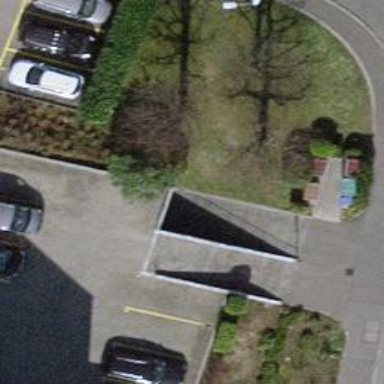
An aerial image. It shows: Parking entrance.